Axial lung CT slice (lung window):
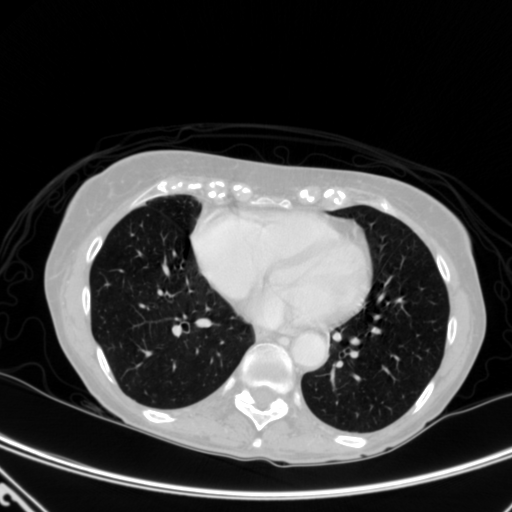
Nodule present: no